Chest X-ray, AP view. Patient: 54 years old, sex F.
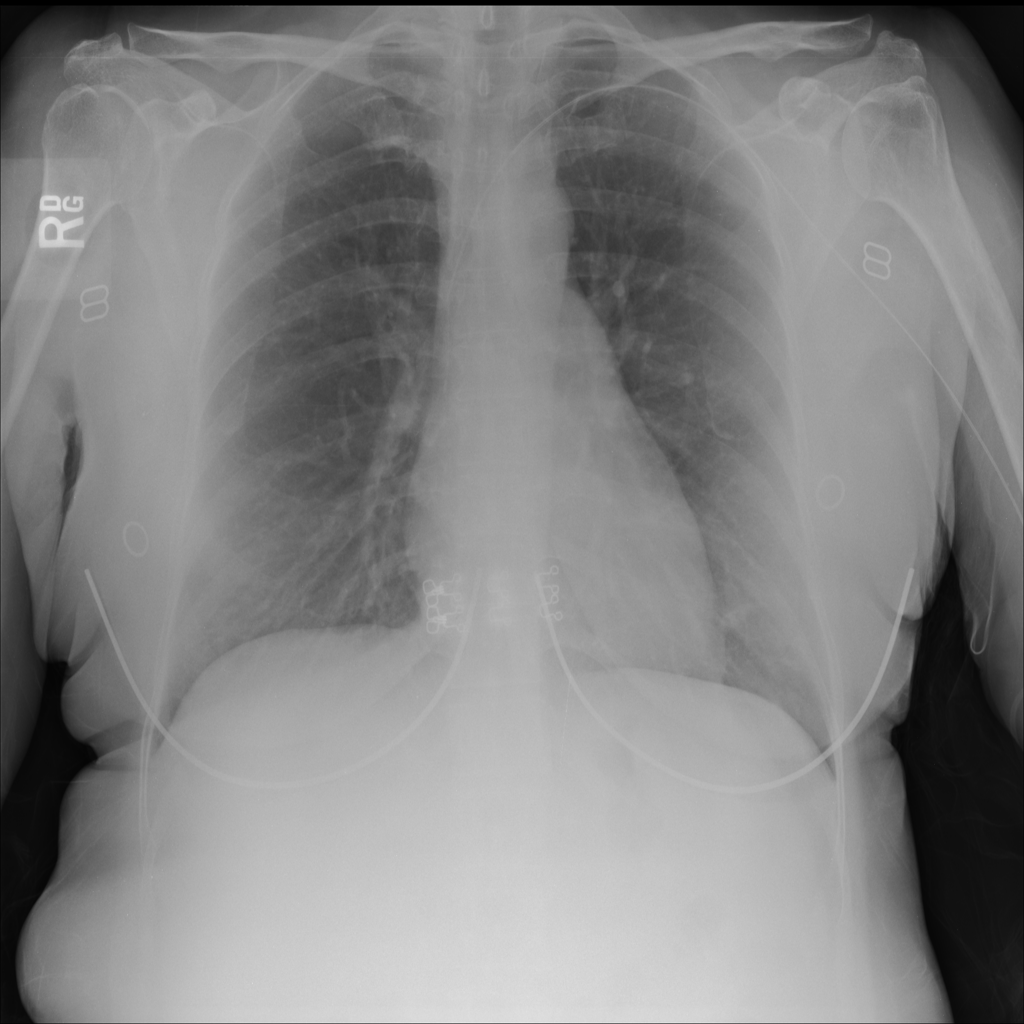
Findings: No Finding